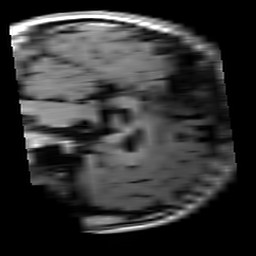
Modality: T1w
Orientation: sagittal
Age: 22
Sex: male
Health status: healthy
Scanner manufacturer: siemens
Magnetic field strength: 3 T
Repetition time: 4.1 s
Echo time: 0.0085 s